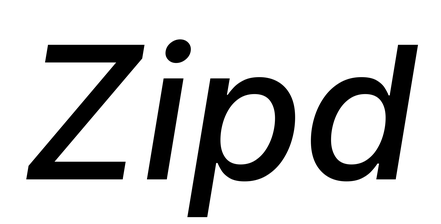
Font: Inter-Italic_Medium_Italic